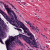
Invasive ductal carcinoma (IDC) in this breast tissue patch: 0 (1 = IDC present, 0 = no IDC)